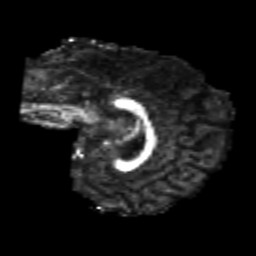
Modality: FA
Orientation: sagittal
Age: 23
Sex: female
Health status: healthy
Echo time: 0.074 s